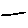
Label: line